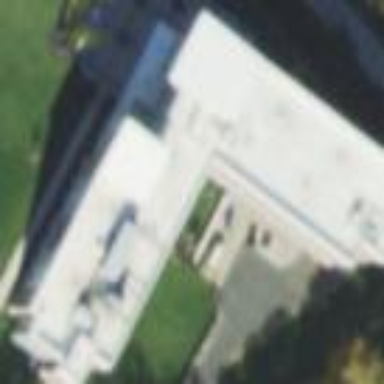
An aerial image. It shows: University building.